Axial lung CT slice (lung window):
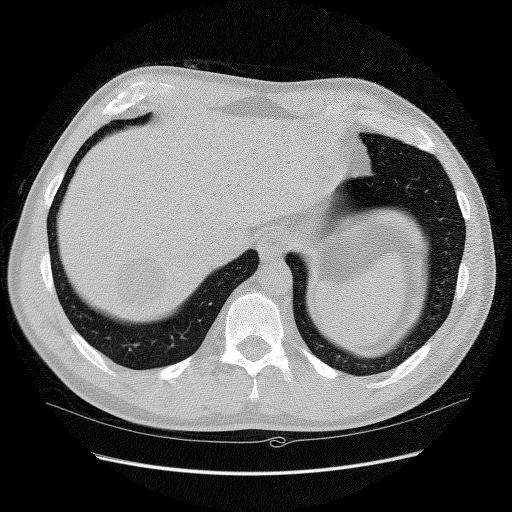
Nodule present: no